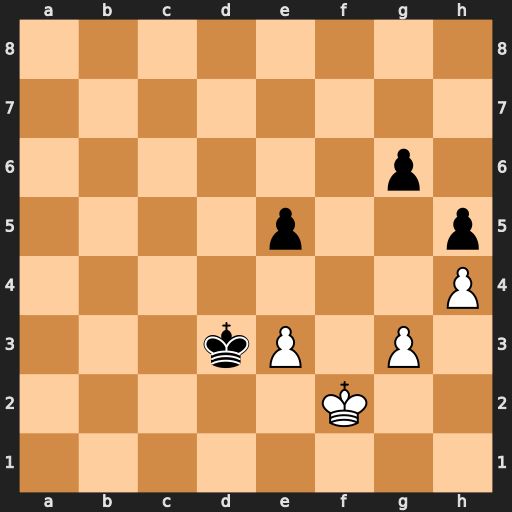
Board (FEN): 8/8/6p1/4p2p/7P/3kP1P1/5K2/8
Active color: w
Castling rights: -
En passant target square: -
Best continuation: Kf3 Kd2 Ke4 Ke2 Kxe5